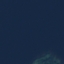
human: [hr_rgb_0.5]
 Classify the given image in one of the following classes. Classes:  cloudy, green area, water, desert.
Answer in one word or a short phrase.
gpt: water